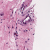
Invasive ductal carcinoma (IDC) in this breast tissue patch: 0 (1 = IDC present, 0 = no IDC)